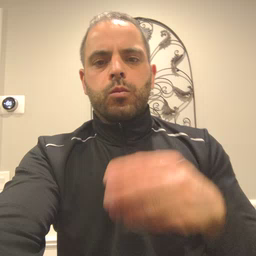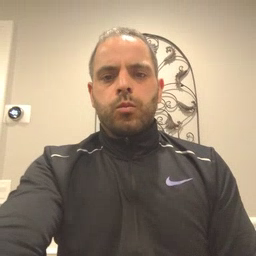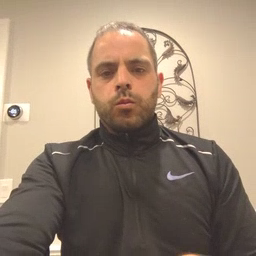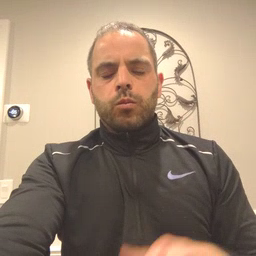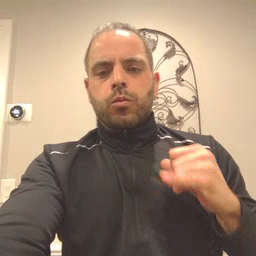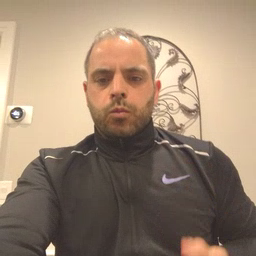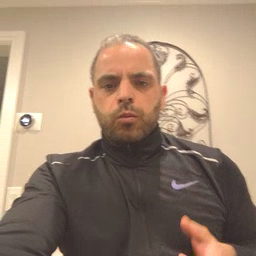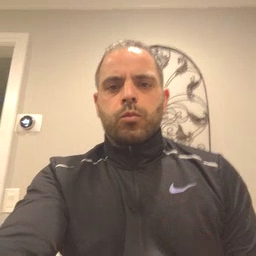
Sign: jacket